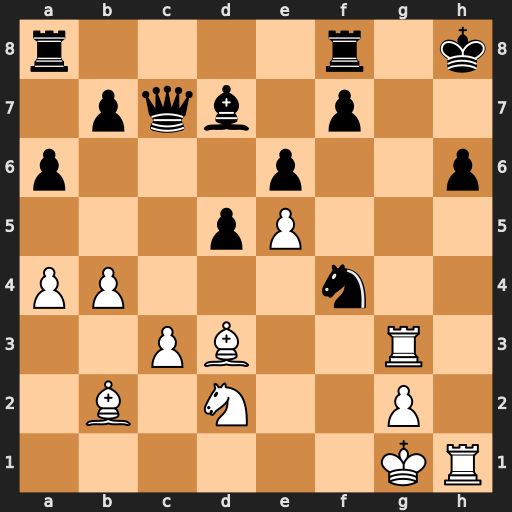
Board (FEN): r4r1k/1pqb1p2/p3p2p/3pP3/PP3n2/2PB2R1/1B1N2P1/6KR
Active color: w
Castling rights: -
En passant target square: -
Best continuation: Rxh6#